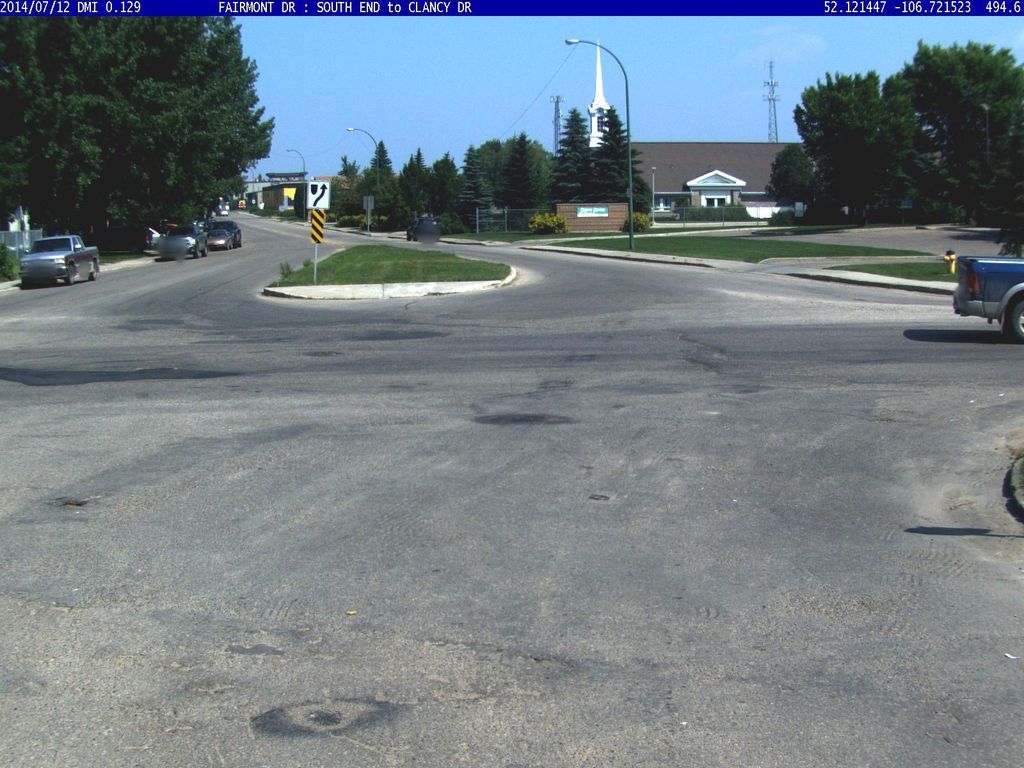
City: saskatoon